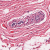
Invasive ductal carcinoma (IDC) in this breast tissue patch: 0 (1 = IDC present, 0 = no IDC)